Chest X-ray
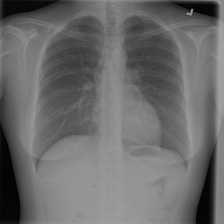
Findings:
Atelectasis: negative
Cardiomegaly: negative
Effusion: negative
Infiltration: negative
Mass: negative
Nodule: negative
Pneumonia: negative
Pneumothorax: negative
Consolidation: negative
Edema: negative
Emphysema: negative
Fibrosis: negative
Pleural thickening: negative
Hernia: negative